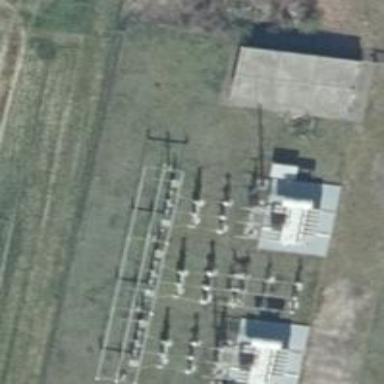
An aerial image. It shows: Switch for power supply.